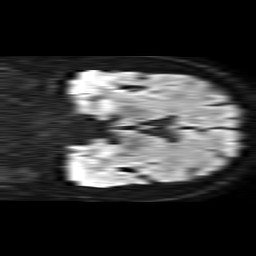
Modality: TRACE
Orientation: coronal
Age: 61
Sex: male
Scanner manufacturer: philips
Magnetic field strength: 1.5 T
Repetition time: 4.6 s
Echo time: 0.08941 s